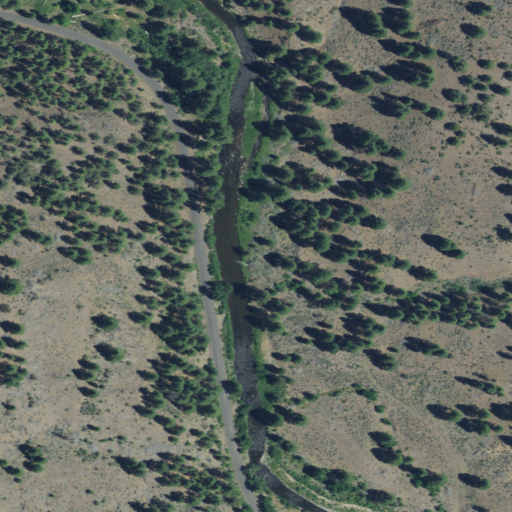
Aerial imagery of valley in Oregon named Cat Canyon containing evergreen forest, grassland, open development, shrub, low intensity development, and barren land